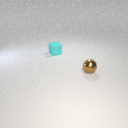
small brown metal sphere to the right of small cyan rubber cube